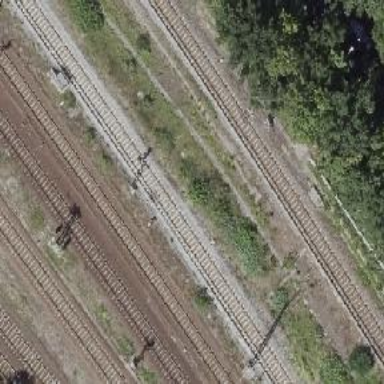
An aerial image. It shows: Railway signal.